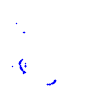
Particle: proton